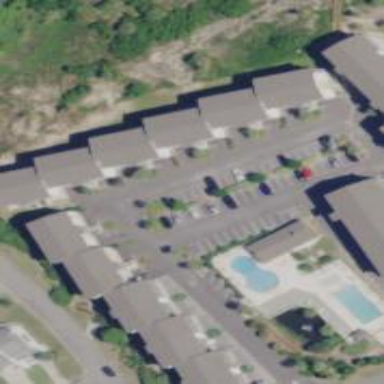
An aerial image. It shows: Parking area with surface.